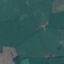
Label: Pasture